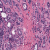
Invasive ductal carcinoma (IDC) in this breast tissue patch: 1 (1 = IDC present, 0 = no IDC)